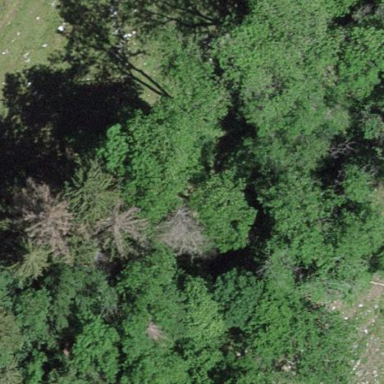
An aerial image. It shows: Beautiful woodland area.